Question: I would like to fit a bimodal normal distribution to data that looks bimodally distributed, such as the example below ('plot(x)'):

From the MATLAB docs I thought about using the mle function with a function handle to a mixture of two Gaussians:
'''
@(x,p,mu1,mu2,sigma1,sigma2)p*normpdf(x,mu1,sigma1)+(1-p)*normpdf(x,mu2,sigma2)
'''
However, the 'mle' function fits to the histogram of 'x', while I want an approximation to 'x' itself. How could I achieve this?
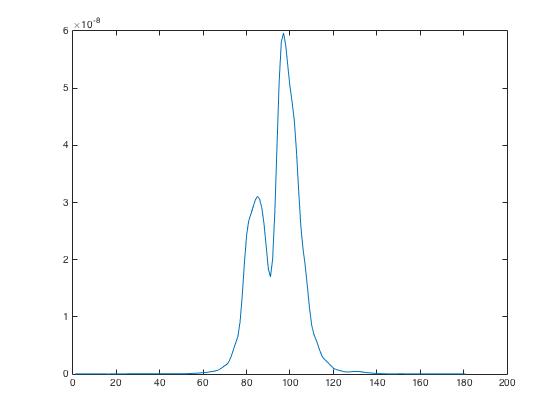
Answer: The idea is to create array 'y' whose histogram looks like your function 'x' (which should be positive everywhere):
'''
%// Calculate
N = numel(x);
xi = fix(x/max(x)*100); % Limit the memory damage
yp = arrayfun(@(n) n*ones(1,xi(n)), 1:N, 'UniformOutput', false);
y = [yp{:}];
%// Visually inspect
ax = axes('Parent', figure());
plot(ax, xi); hold(ax, 'on');
hist(ax, y, N);
'''